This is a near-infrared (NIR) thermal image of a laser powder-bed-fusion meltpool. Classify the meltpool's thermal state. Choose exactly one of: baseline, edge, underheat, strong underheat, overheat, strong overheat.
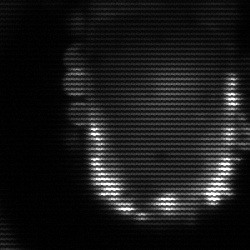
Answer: baseline